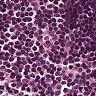
Metastatic tissue present: no